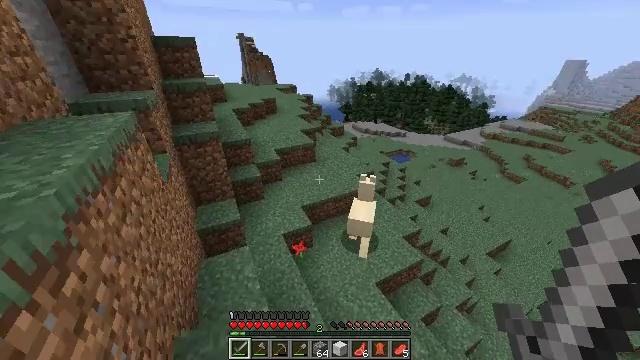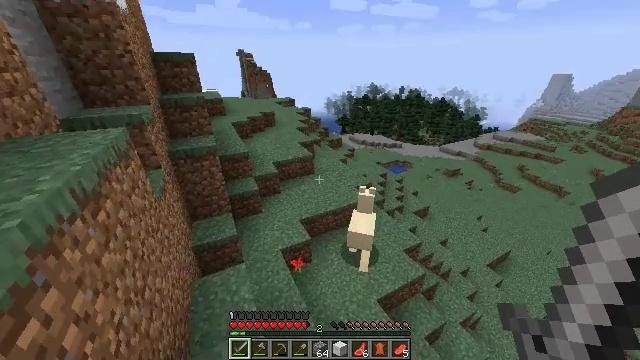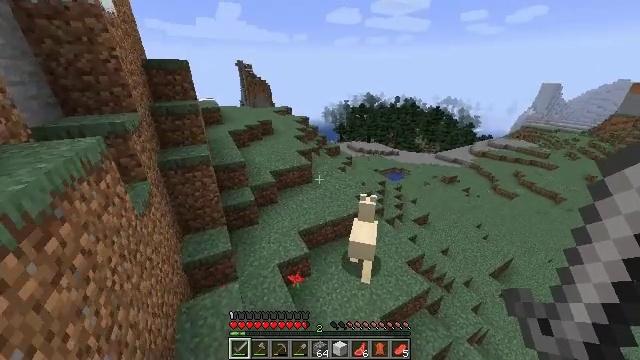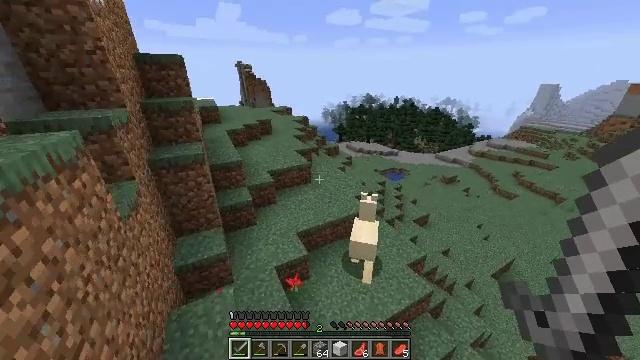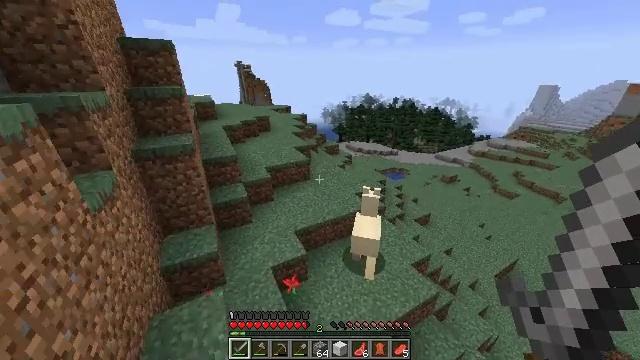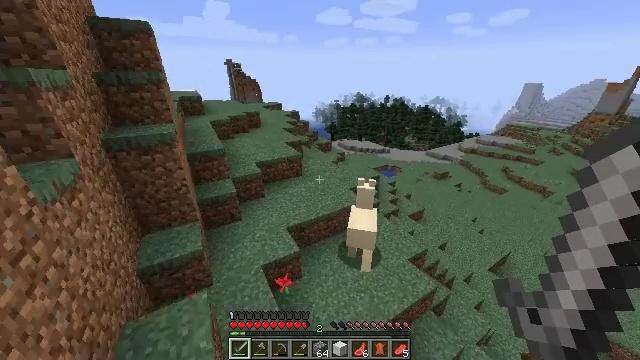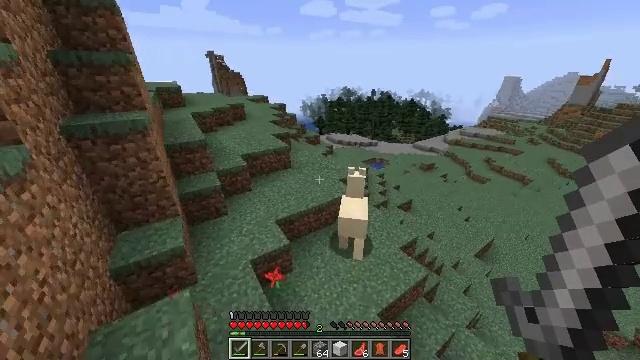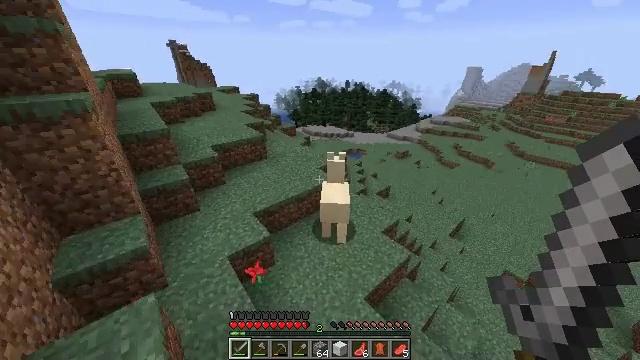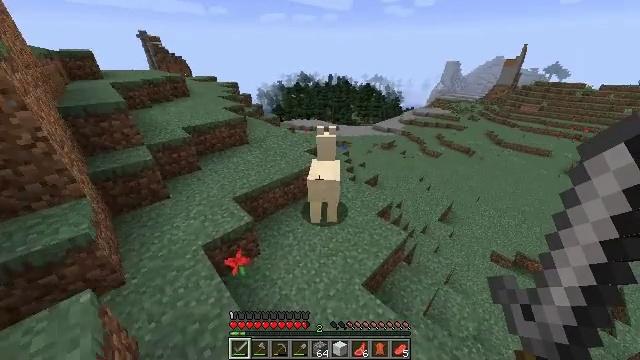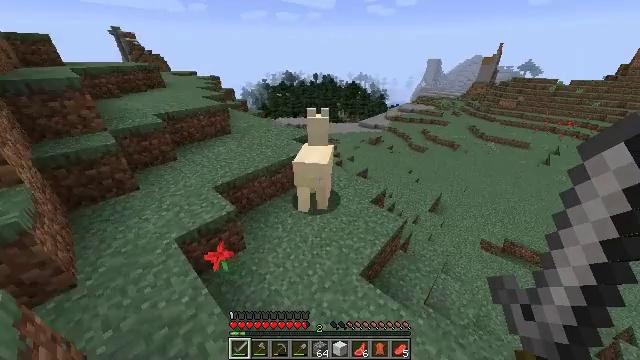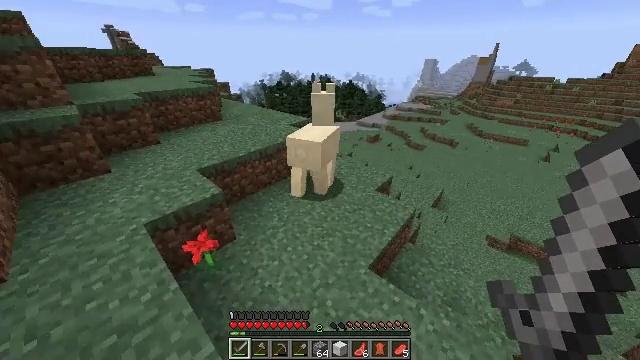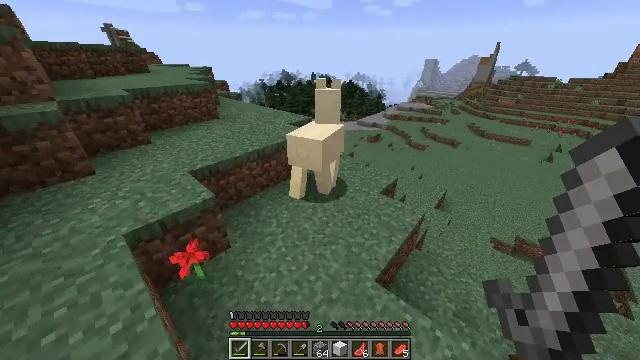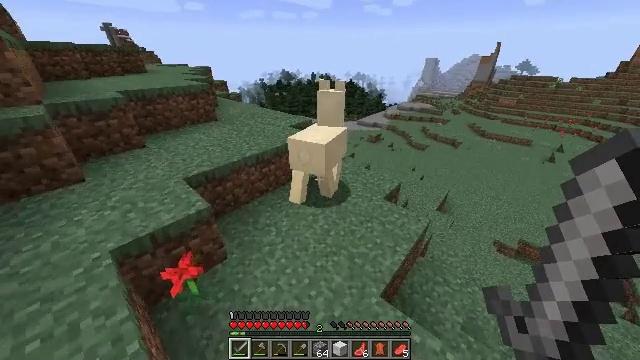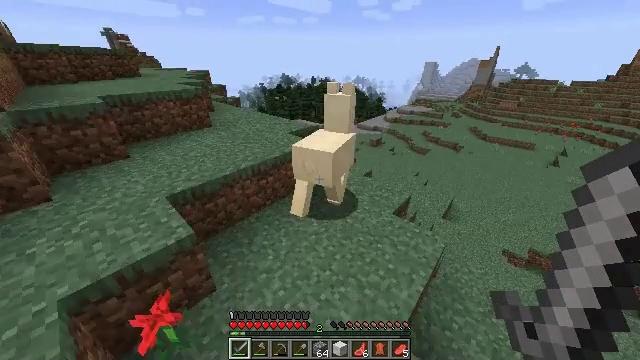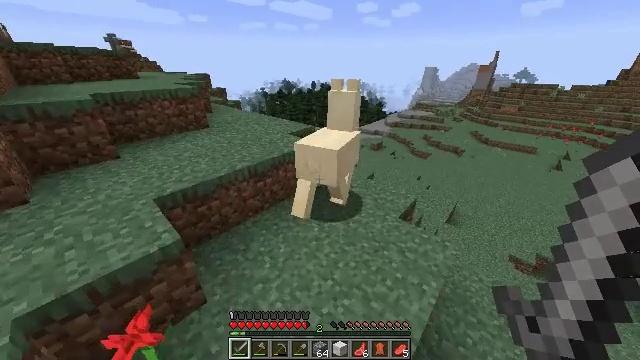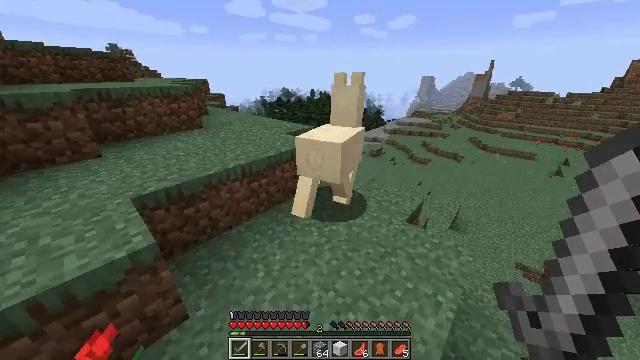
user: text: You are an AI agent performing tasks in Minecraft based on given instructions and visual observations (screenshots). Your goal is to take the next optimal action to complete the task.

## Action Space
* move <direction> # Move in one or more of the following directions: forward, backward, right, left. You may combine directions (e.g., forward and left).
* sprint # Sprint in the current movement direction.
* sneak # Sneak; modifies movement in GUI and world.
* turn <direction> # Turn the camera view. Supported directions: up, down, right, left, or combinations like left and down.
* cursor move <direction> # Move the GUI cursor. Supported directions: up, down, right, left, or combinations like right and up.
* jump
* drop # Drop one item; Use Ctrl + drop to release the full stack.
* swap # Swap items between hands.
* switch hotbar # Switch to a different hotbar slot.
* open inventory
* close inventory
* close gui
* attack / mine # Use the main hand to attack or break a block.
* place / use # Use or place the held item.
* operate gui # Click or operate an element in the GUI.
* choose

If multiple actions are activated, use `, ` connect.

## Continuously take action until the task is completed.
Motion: motion action
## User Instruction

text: Combat the llama.
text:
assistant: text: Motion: move forward, sprint, turn up
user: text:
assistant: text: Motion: move forward, sprint, turn up
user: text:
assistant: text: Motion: move forward, sprint
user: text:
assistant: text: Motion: move forward, sprint
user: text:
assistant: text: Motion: move forward, sprint, turn right
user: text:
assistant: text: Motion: move forward, sprint, turn right and down
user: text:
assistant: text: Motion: move forward, sprint, turn right and down
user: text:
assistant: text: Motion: move forward, sprint, turn right and down
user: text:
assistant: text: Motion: move forward, sprint, turn right
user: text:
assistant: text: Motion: move forward, sprint
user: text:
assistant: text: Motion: move forward, sprint
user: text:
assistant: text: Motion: move forward, sprint
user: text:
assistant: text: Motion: move forward, sprint
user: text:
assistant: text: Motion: move forward, sprint, turn up
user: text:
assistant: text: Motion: move forward, sprint, turn up
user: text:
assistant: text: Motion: move forward, sprint
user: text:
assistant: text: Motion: move forward, sprint, turn right, attack / mine
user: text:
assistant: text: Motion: move forward, sprint, turn right and down, attack / mine
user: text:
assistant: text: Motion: move forward, sprint, turn right, attack / mine
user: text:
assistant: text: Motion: move forward, turn right, attack / mine
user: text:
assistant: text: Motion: move forward, turn right, attack / mine
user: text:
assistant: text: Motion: move forward, attack / mine
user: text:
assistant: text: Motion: move forward, attack / mine
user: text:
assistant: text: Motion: move forward, attack / mine
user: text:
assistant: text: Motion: move forward, attack / mine
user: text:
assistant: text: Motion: move forward, attack / mine
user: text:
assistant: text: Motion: move forward, attack / mine
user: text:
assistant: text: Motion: move forward, attack / mine
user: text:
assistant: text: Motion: attack / mine
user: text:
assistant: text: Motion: attack / mine